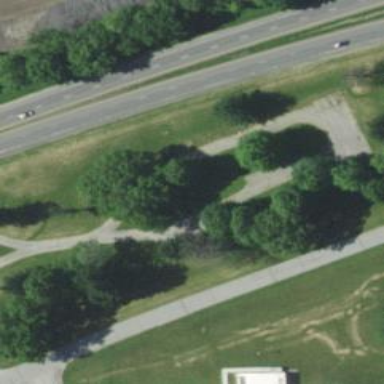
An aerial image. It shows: Rest area on the road.